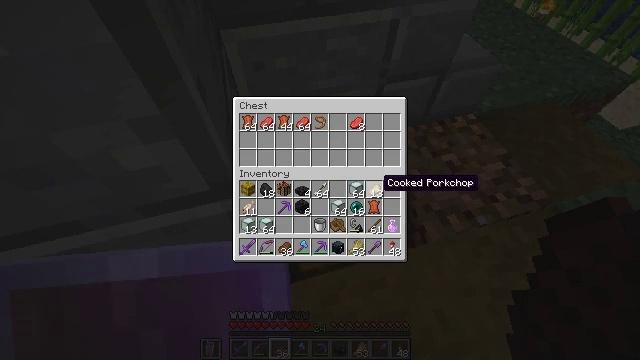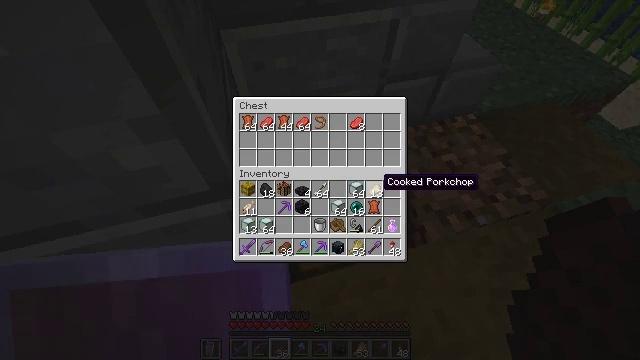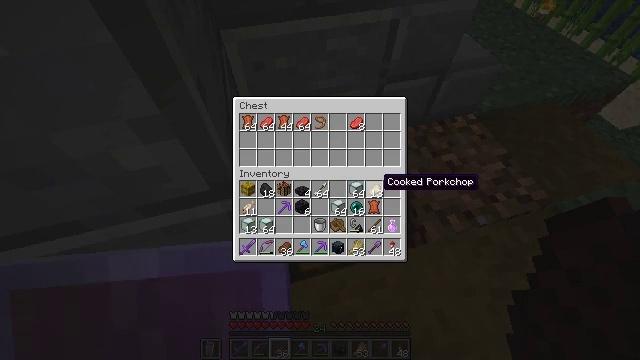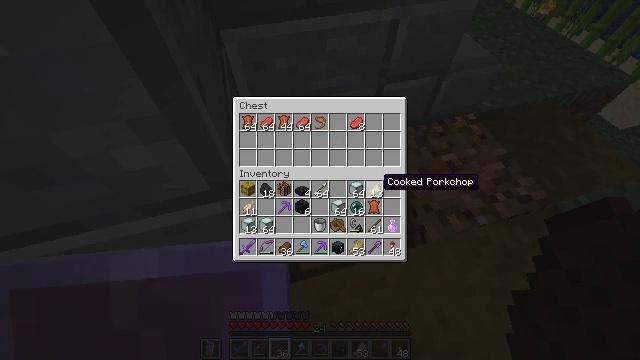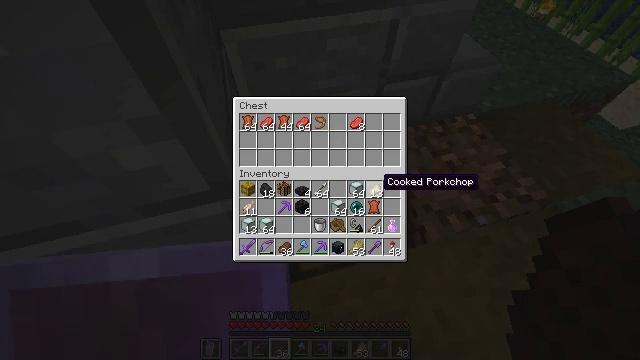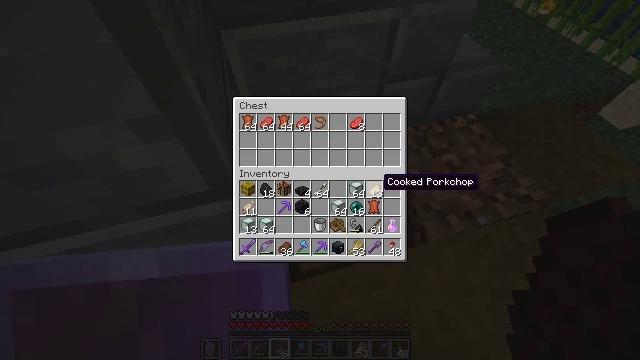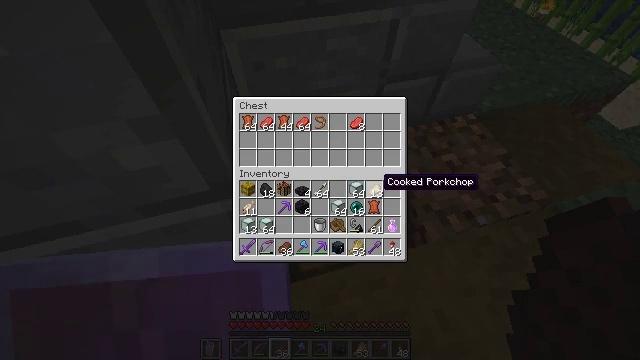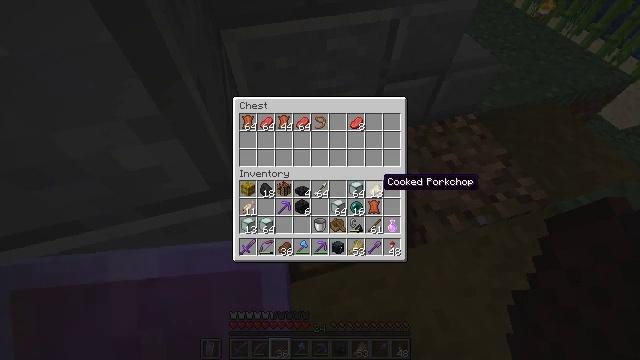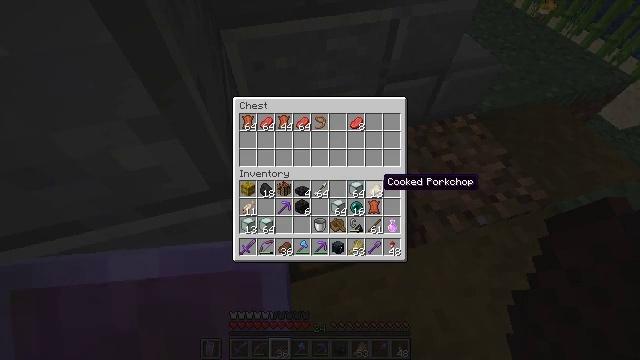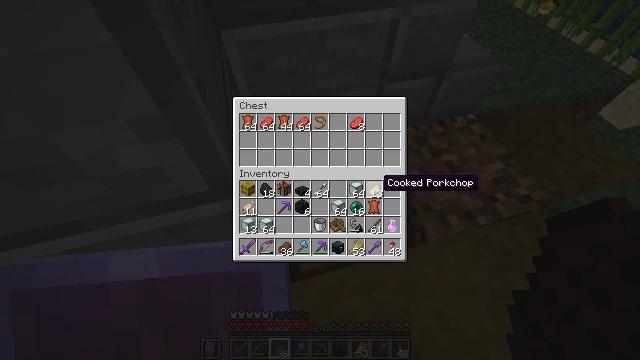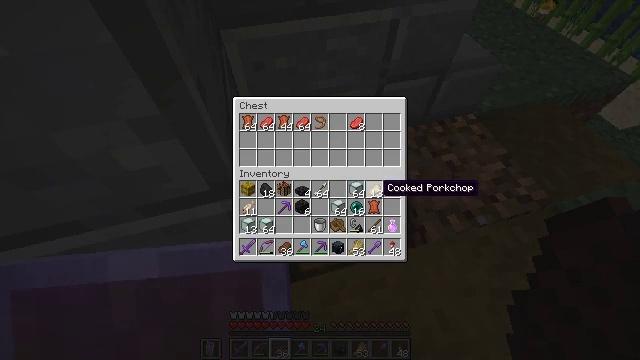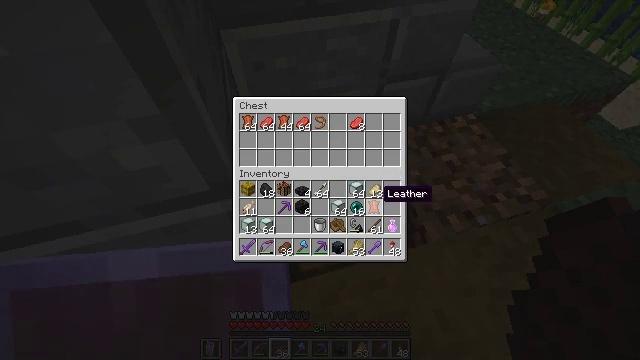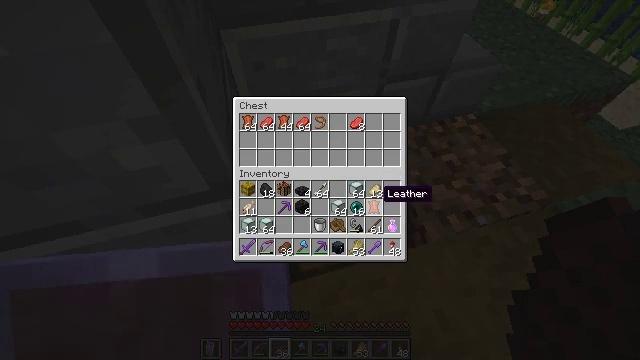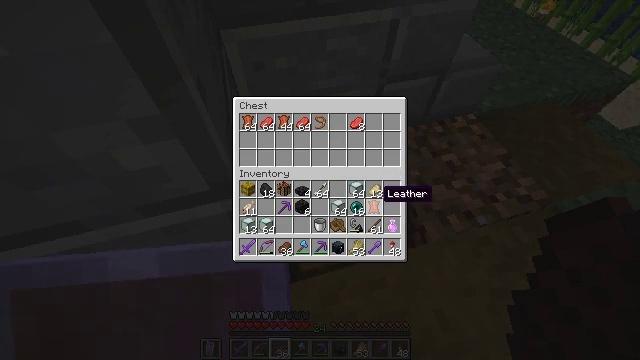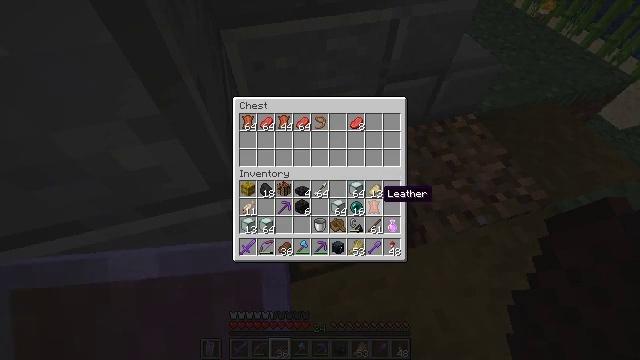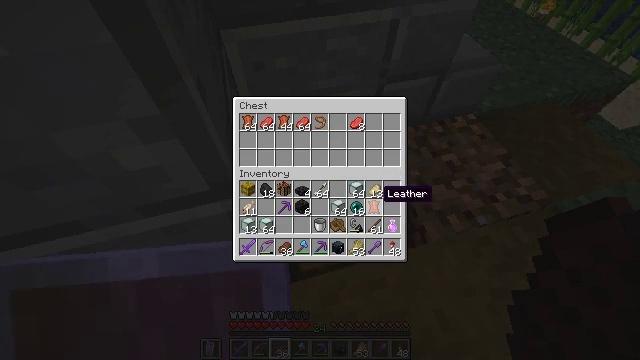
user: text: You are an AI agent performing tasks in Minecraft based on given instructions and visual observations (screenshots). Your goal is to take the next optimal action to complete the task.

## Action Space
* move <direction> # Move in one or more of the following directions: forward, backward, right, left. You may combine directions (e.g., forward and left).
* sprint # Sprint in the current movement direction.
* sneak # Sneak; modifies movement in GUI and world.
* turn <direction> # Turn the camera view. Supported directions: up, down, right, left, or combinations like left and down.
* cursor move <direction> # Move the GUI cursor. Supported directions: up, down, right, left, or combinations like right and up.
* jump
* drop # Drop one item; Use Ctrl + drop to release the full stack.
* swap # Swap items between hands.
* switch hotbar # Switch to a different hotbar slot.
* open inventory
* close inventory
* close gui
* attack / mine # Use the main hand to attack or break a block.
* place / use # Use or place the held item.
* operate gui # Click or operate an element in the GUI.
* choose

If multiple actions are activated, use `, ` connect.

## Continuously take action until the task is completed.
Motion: motion action
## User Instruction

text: Kill the sheep.
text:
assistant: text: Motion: sneak
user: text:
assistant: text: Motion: sneak
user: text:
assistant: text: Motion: sneak
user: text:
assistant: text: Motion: sneak
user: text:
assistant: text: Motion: sneak
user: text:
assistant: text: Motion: sneak
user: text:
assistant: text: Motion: sneak
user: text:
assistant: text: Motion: sneak
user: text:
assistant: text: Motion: sneak
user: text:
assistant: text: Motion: sneak
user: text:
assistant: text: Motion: sneak
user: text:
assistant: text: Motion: sneak
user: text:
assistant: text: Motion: sneak
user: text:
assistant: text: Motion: sneak
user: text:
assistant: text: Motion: sneak
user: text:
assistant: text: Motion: sneak
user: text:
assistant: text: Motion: sneak, attack / mine
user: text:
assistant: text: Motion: sneak, attack / mine
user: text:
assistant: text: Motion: sneak, attack / mine
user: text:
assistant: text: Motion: sneak, attack / mine
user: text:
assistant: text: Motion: sneak
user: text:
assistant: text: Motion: no_op
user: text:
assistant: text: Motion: no_op
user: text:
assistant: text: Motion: no_op
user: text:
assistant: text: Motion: no_op
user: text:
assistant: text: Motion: no_op
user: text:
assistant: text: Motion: no_op
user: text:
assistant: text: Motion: no_op
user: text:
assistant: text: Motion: no_op
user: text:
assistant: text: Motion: no_op